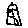
Label: house